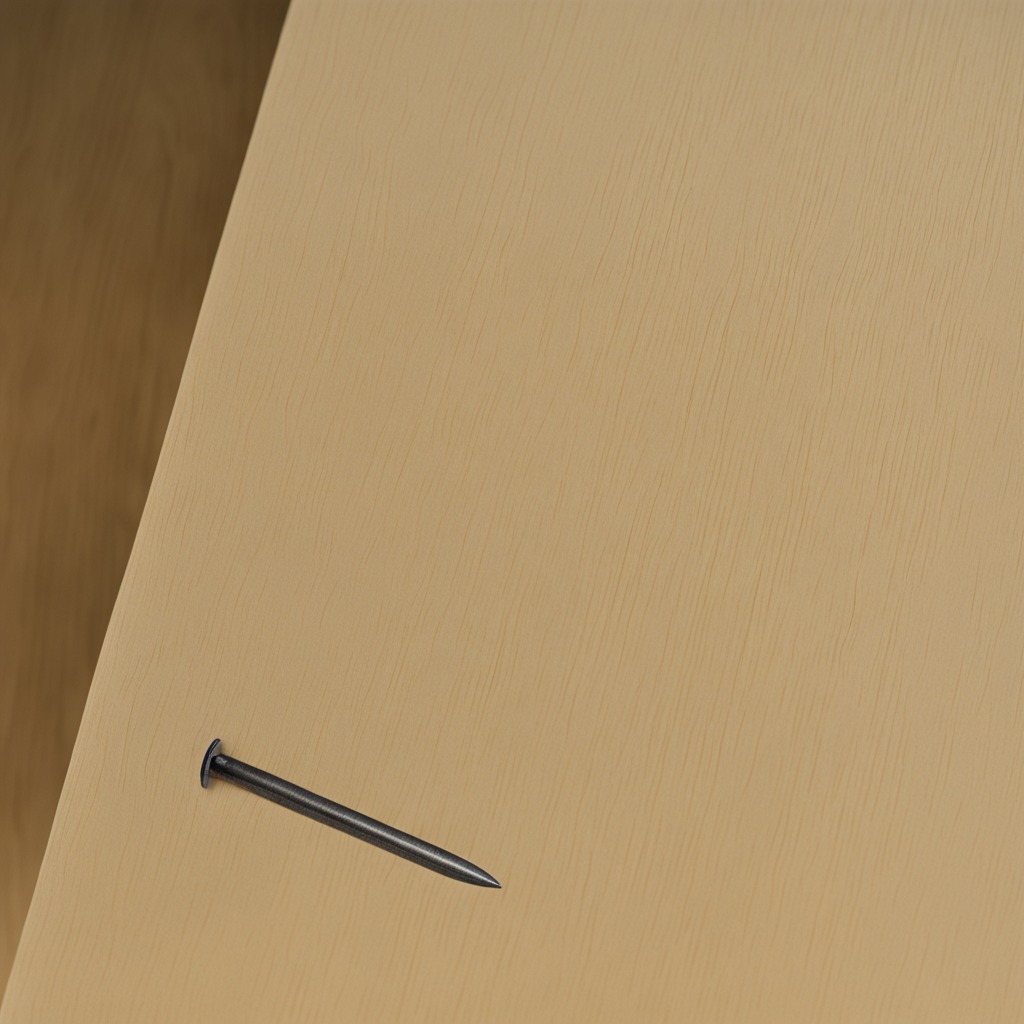
An iron nail is lying on the plywood surface in a paint workshop lit by afternoon window light.